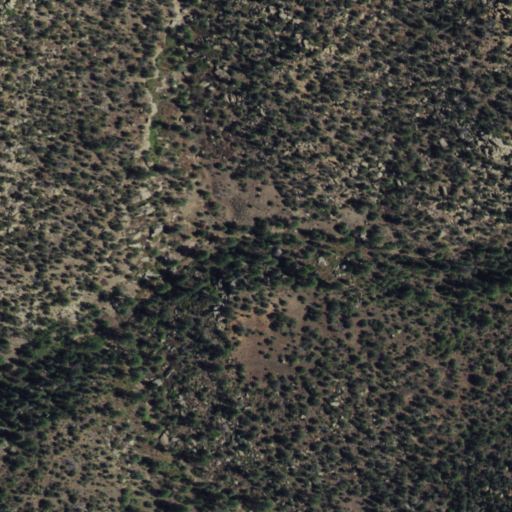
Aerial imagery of valley in New Mexico named Oso Canyon containing evergreen forest, shrub, and woody wetlands